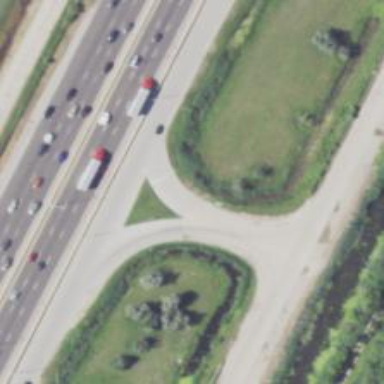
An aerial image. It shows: Secondary link road.